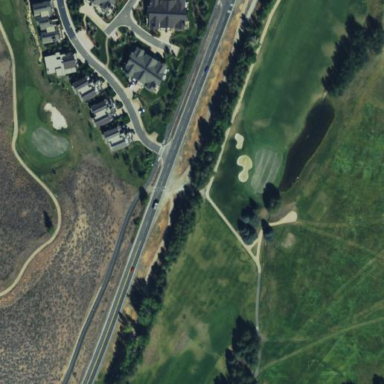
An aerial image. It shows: Rough area on grassy golf course.